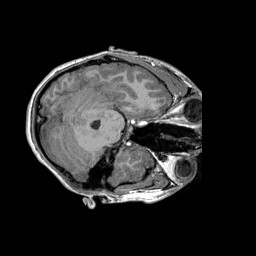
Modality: T1w
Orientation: coronal
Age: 13
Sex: male
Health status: ill